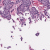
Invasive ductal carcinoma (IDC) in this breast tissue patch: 1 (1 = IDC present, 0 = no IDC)